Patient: sex M, age 65
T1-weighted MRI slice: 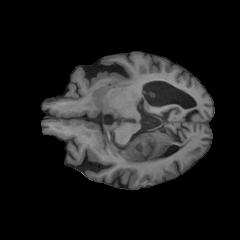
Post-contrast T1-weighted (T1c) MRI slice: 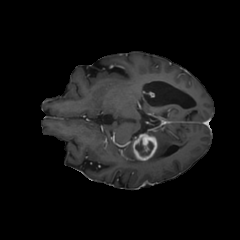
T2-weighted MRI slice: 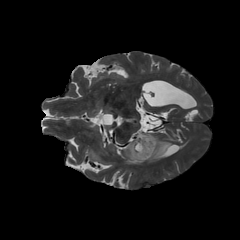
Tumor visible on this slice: yes
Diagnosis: Glioblastoma, IDH-wildtype
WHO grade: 4